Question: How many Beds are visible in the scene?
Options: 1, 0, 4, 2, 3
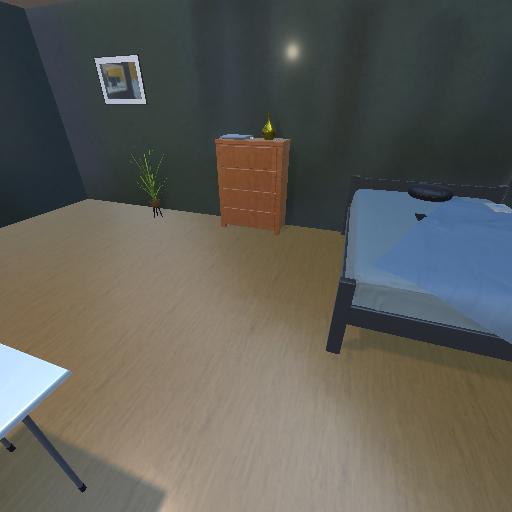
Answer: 1